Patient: sex F, age 57
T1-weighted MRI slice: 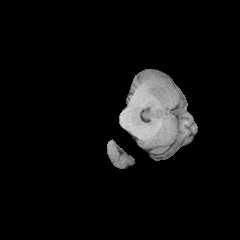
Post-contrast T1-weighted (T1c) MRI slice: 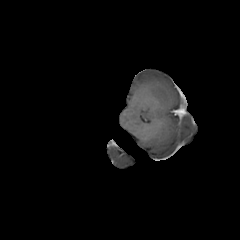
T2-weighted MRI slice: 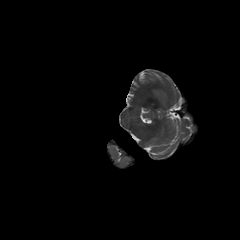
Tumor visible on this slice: no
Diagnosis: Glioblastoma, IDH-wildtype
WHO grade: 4